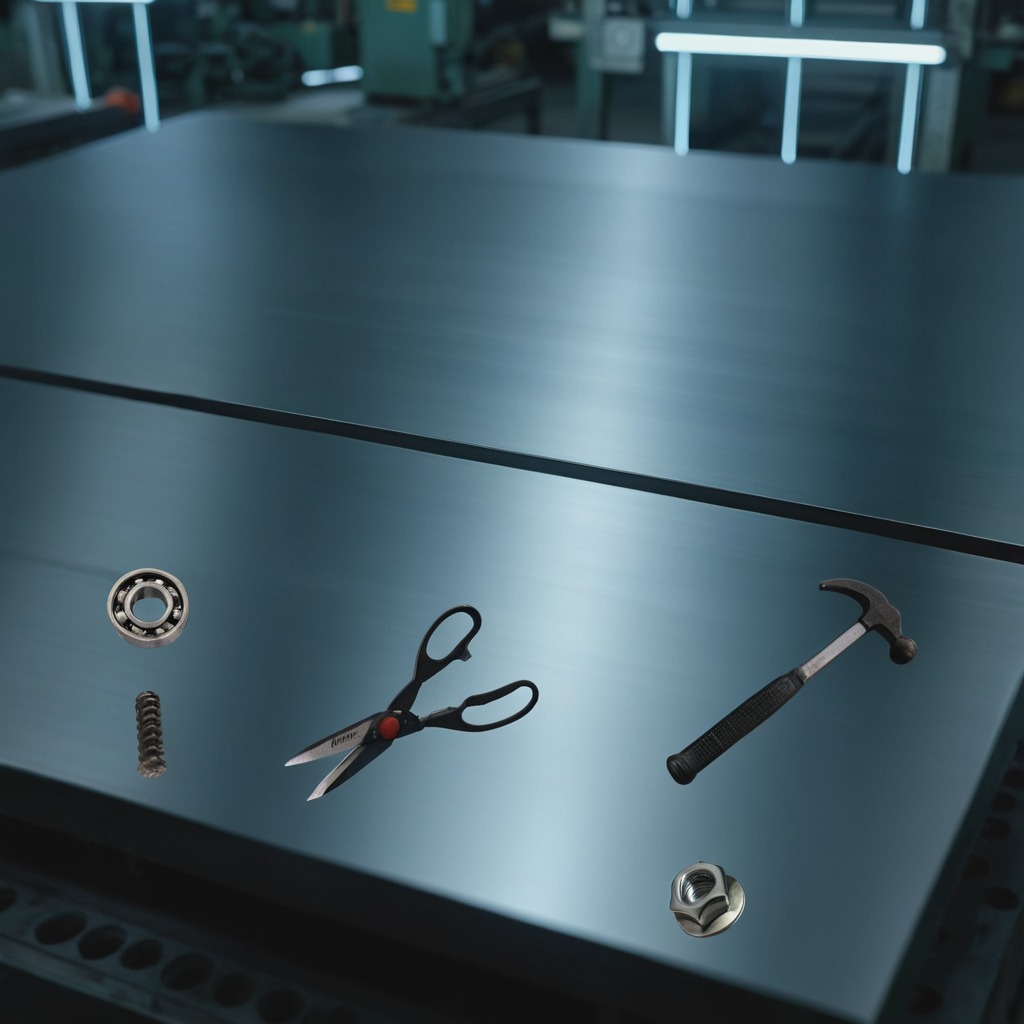
A metal ball bearing, a metal machine screw, a hammer, a metal nut, and a pair of scissors are lying on the metal table in a machine shop under fluorescent lights.